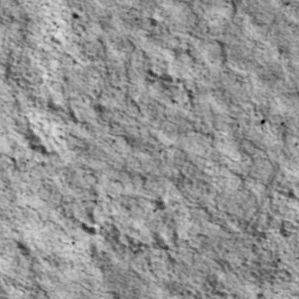
Label: non_frost